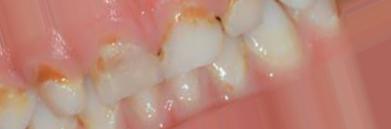
Condition: Caries